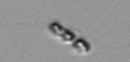
Label: Chaetoceros